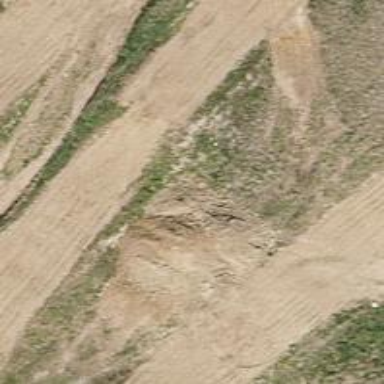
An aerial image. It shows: Motocross track for leisure land.